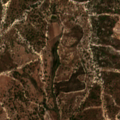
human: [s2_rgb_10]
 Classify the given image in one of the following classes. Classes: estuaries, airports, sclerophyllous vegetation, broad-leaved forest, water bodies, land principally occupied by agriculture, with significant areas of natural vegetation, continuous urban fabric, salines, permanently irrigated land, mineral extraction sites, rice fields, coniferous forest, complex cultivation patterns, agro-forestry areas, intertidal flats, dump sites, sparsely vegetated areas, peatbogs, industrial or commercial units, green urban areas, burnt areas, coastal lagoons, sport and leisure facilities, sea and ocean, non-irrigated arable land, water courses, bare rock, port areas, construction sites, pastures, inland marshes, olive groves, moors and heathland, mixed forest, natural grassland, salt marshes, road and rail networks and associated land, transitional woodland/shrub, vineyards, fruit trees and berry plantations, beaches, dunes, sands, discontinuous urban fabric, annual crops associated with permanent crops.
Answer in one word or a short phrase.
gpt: broad-leaved forest, transitional woodland/shrub